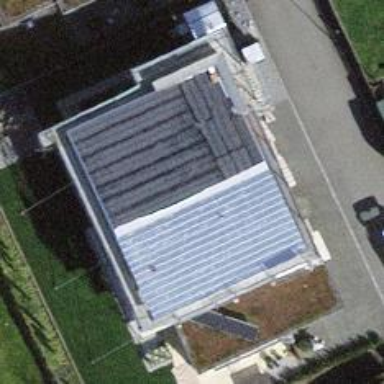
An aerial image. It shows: Solar power generator using photovoltaic panels.